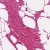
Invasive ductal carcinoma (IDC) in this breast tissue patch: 0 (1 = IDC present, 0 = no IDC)